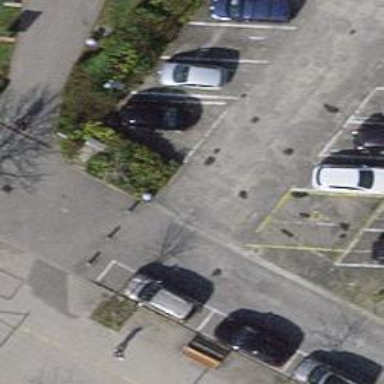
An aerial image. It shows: Bollard.